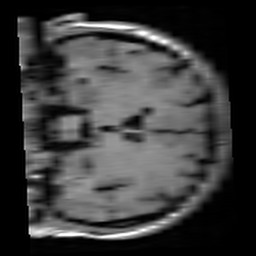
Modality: T1w
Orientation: coronal
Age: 33
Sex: female
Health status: healthy
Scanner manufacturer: siemens
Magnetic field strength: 3 T
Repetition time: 4.1 s
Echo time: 0.0085 s